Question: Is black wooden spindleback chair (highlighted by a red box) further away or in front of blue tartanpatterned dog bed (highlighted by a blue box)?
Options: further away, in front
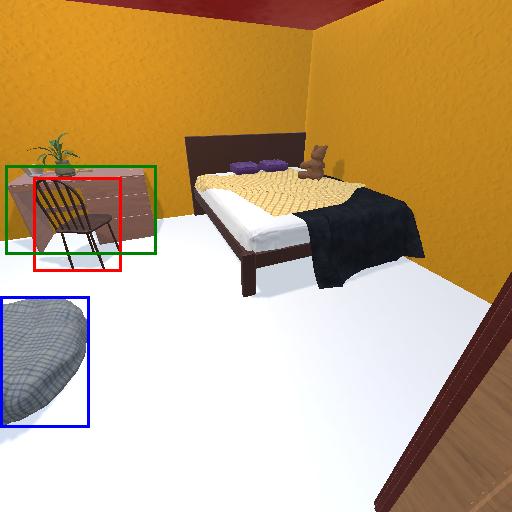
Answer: further away